Question: My problem is probably due to the newbiness in the CGAL c++ library, but the task I have keeps slipping away. Namely, I want to find the alpha shape of a set of points, but it seems I don't understand the iterators available to 2D alpha shapes.
This is what I tried:
'''
Alpha_shape_2 alpha(pointsVec.begin(), pointsVec.end(), FT(1000), Alpha_shape_2::GENERAL);
//which compiles nicely and provides the regular output where pointsVec is the list of Point_2
//Then I saw the edge iterator at the CGAL documentation
template <class OutputIterator> //Method-iterator for CGAL alpha shapes in order to get the edges from alpha shape object
void alpha_edges( const Alpha_shape_2& A,
OutputIterator out)
{
for(Alpha_shape_edges_iterator it = A.alpha_shape_edges_begin();
it != A.alpha_shape_edges_end();
++it){
*out++ = A.segment(*it);
}
}
//Then when using the following code:
std::vector<Segment> segments;
alpha_edges(alpha, std::back_inserter(segments));
//I get the list of all the edges in the triangulation used for alpha shapes.
'''
The thing is that I need the boundary like in the following plot (obtained with R alphahull library)

Instead I get the triangulation edges in the segments vector.
One other thing I tried is to use vertex iterators:
'''
for (Alpha_shape_2::Alpha_shape_vertices_iterator it = alpha.Alpha_shape_vertices_begin(); it != alpha.Alpha_shape_vertices_end(); ++it)
{
int xalpha = (*it)->point().x();
int yalpha = (*it)->point().y();
alphaCoords.push_back(cv::Point(xalpha, yalpha)); //this for openCV
}
'''
but the result is the same. It outputs all the vertices so the drawing only connects them, without the outline (draw lines across the image).
I know that for 3D there is a function for finding the boundary shape vertices:
'''
as.get_alpha_shape_vertices(back_inserter(al_vs), Alpha_shape_3::REGULAR);
'''
but it does not exist for 2D. Also I'm interested to find out where can you specify the alpha value used for the radius of the shaping circle, like in the windows demo supplied at the CGAL 2D shapes manual.
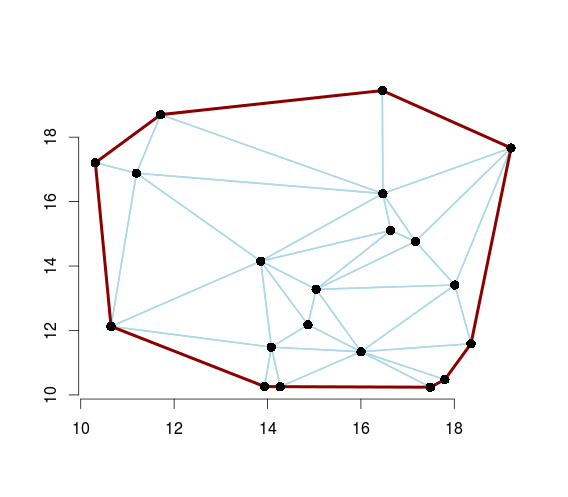
Answer: Alpha_shape_edges_iterator gives you edges which are not EXTERIOR.
I guess you are interested in REGULAR and SINGULAR edges.
Have a look at the <URL> function to filter out the edges.